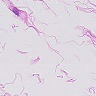
Metastatic tissue present: no